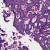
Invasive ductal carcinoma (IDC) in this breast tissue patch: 1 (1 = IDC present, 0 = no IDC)